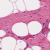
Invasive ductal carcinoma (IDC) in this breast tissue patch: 0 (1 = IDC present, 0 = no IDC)